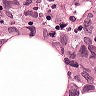
Metastatic tissue present: yes